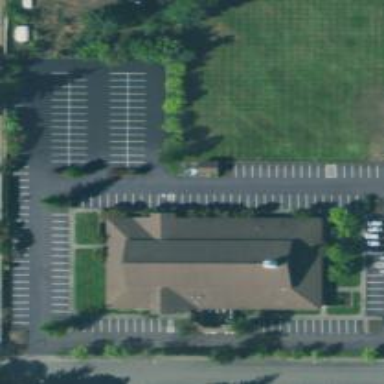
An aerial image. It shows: Parking space.